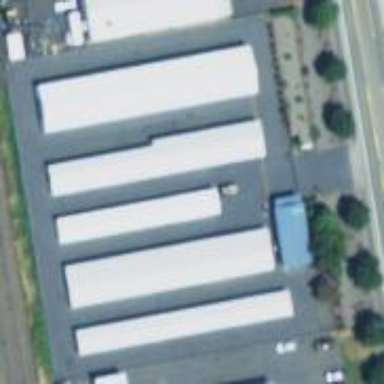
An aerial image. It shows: Storage rental shop.